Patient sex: F
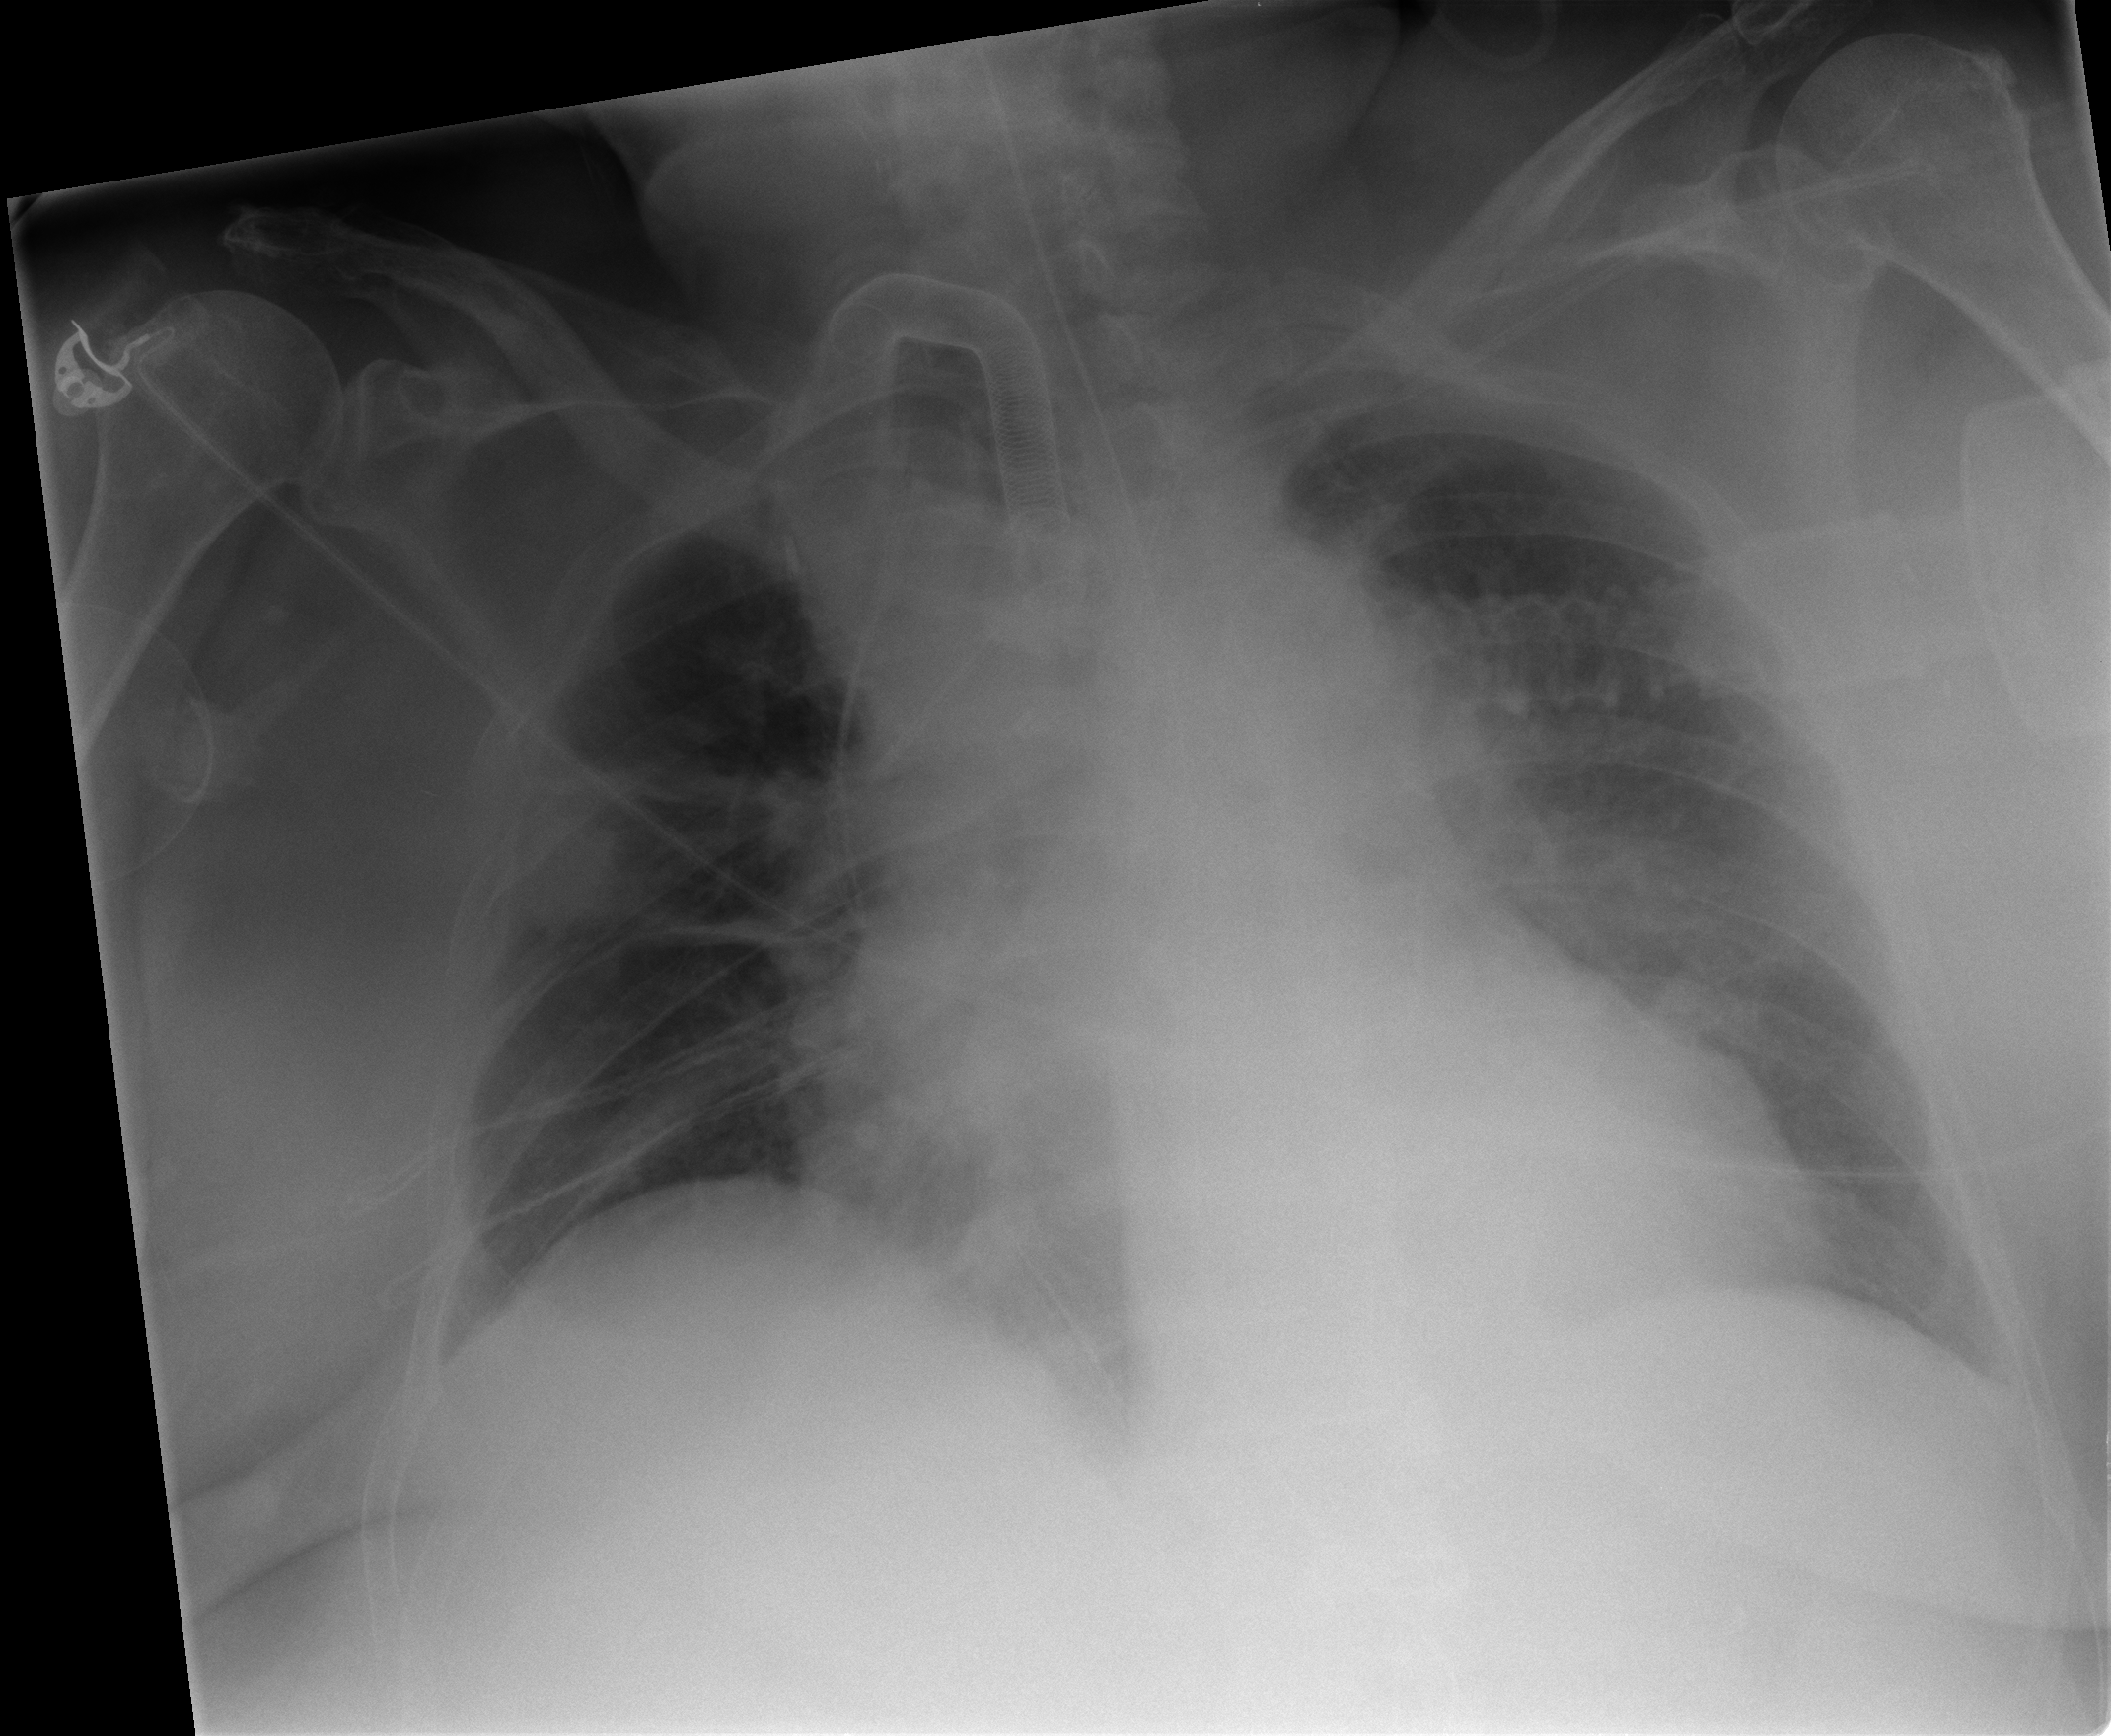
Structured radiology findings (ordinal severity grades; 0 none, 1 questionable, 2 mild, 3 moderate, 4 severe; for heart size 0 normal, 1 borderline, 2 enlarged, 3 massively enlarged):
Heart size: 2
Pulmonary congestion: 2
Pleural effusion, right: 0
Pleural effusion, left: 1
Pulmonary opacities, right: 1
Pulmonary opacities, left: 2
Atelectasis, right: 2
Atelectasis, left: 2